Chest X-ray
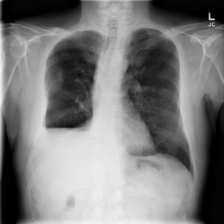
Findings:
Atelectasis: negative
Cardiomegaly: negative
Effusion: negative
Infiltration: positive
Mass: negative
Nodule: negative
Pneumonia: negative
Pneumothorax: negative
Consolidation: negative
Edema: negative
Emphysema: negative
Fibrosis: negative
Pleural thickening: negative
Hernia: negative